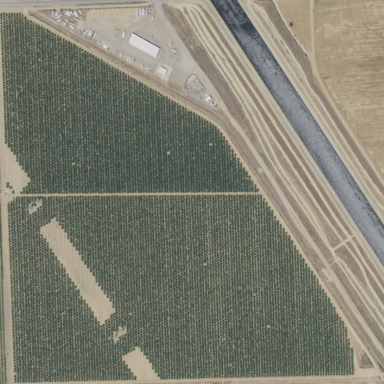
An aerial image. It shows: Almond orchard with rows of almond trees.